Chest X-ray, AP view. Patient: 16 years old, sex F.
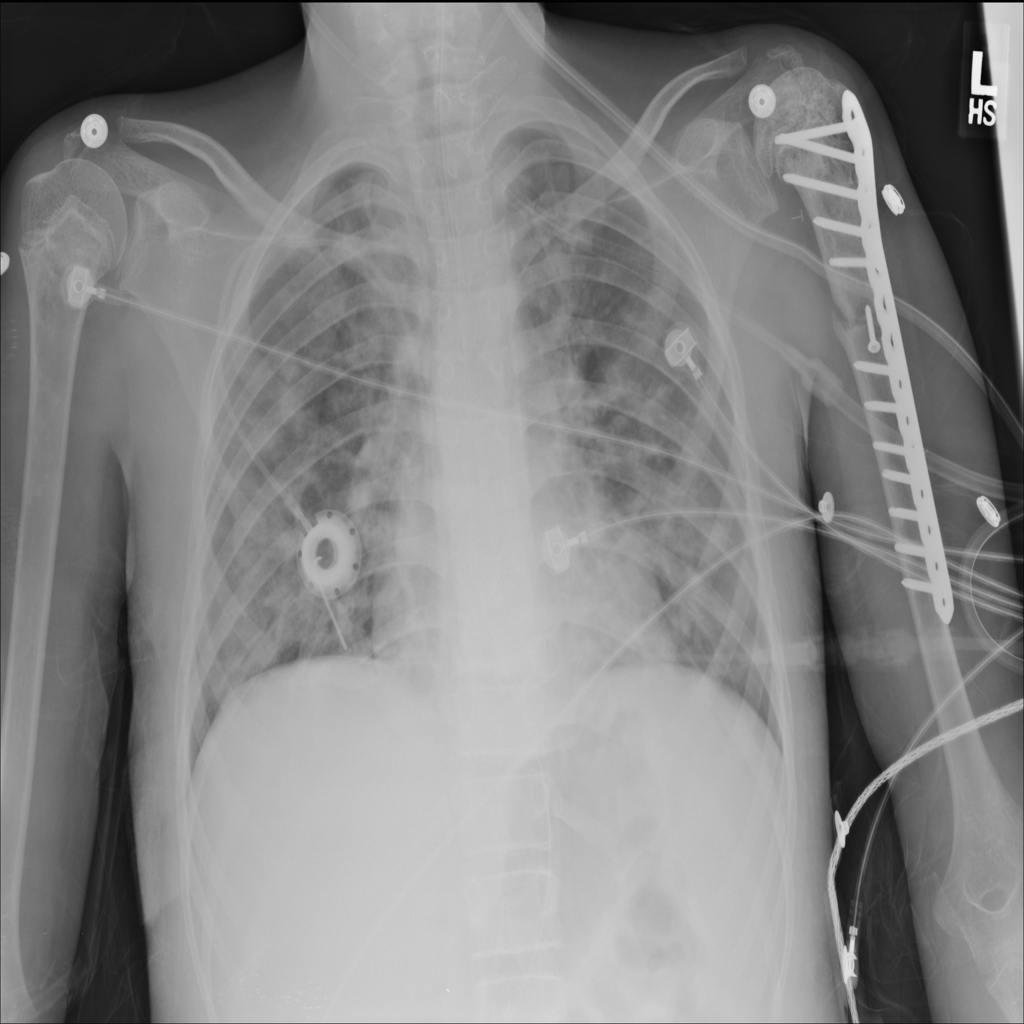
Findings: Infiltration, Pneumothorax